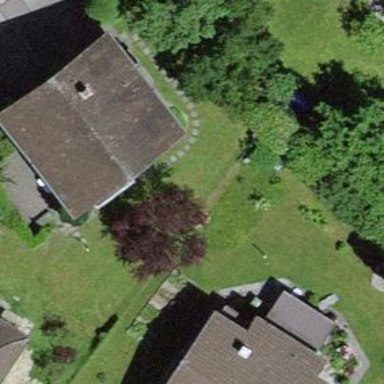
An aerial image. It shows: Residential building.